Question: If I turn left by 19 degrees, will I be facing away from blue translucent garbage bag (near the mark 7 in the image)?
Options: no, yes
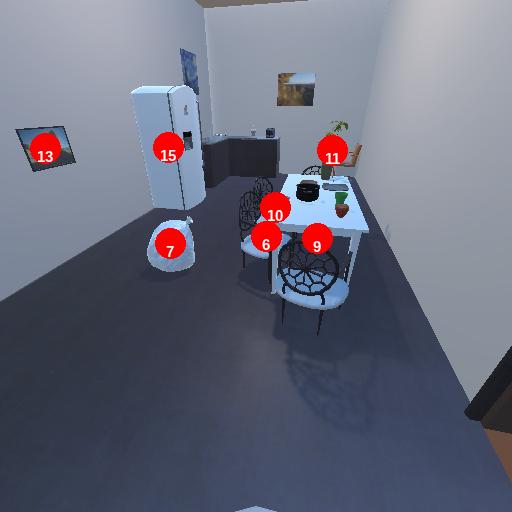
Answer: no